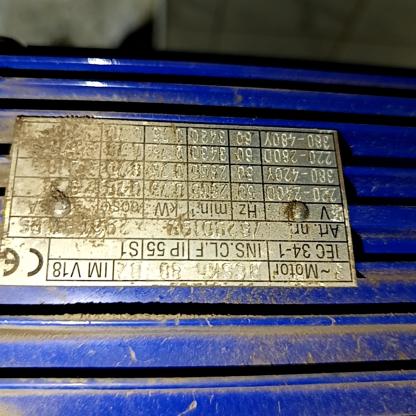
Klasa: tabliczka-znamionowa